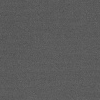
Atmospheric dust classification: dusty